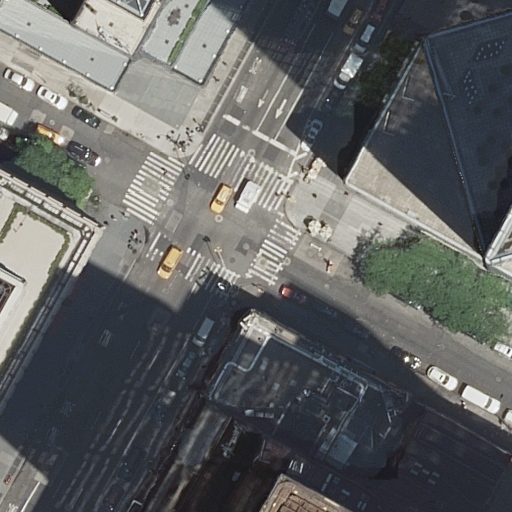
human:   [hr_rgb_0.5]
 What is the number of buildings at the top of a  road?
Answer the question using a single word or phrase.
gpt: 4

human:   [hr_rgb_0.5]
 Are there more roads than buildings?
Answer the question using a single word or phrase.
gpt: no

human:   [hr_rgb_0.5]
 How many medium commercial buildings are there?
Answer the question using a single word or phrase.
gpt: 1

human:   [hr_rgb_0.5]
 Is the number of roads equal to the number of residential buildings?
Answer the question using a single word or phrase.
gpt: no

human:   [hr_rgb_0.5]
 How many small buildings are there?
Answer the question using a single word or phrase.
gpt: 3

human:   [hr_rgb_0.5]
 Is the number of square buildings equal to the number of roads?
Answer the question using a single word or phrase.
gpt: no

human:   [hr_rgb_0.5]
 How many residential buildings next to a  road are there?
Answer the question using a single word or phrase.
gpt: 5

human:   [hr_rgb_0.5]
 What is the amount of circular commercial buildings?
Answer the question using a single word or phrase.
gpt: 0

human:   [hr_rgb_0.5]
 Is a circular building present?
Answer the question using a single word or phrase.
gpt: no

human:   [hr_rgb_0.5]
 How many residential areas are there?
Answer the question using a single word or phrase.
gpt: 0

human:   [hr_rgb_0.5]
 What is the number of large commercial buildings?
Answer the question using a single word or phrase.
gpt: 0

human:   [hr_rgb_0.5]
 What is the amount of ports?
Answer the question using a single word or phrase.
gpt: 0

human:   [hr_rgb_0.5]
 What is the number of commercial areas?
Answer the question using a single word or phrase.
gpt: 0

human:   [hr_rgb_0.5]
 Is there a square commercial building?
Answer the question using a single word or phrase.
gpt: no

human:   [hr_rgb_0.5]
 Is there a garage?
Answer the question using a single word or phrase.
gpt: no

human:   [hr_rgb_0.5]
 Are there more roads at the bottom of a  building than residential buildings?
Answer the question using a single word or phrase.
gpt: no

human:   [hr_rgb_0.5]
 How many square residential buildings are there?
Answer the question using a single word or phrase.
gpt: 0

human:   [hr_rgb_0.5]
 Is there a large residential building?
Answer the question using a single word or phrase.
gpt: yes

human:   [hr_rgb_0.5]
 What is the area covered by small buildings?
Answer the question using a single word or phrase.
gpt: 71m2

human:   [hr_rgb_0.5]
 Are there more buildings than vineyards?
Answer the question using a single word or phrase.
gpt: yes

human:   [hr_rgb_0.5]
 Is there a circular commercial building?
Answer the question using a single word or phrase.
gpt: no

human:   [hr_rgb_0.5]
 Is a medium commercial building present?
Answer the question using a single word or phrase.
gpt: yes

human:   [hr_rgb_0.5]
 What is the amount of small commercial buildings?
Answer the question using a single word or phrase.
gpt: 1

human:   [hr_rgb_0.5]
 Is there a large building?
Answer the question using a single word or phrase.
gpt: yes

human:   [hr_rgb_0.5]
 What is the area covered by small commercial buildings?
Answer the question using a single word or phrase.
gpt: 28m2

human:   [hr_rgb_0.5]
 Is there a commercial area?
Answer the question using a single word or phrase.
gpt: no

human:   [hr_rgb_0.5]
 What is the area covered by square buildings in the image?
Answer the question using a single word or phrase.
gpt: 0m2

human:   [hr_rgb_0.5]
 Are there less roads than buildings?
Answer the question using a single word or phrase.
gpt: yes

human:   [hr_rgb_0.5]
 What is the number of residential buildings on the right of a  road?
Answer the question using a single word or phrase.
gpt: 3

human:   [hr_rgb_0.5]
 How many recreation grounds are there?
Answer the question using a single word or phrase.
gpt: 0

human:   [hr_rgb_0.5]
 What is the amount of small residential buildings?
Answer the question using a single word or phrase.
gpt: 2

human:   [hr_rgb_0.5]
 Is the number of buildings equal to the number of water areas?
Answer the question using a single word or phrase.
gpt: no

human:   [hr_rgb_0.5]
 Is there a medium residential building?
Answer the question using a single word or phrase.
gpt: no

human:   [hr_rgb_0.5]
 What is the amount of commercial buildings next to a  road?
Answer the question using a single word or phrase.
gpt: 2

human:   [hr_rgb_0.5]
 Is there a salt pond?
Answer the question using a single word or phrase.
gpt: no

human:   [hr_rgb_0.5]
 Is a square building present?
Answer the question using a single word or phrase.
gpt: no